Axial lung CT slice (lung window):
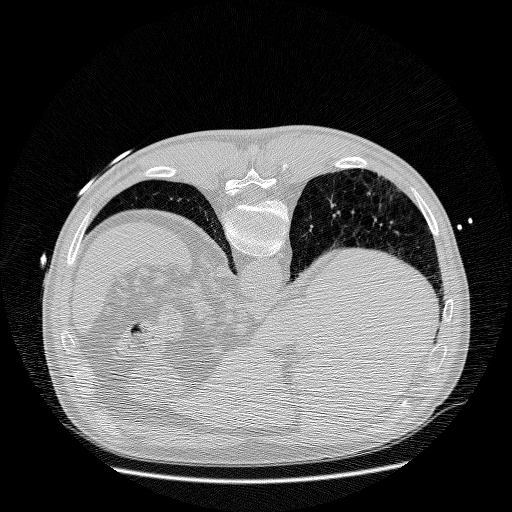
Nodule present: no